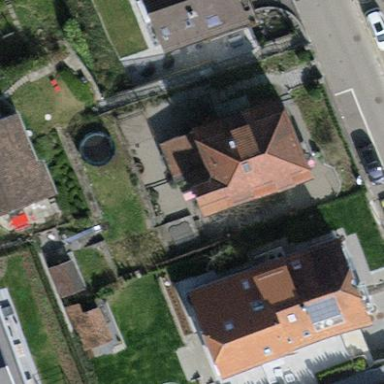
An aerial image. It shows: Detached building.